九年级 · 立体几何学
如图是一个正方体盒子的展开图, 若展开图折成正方体后相对面上的两个数互为相反数.

(1)分别求出 $x 、 y 、 z$ 的值,

(2)求 $x+y-z$ 的倒数,
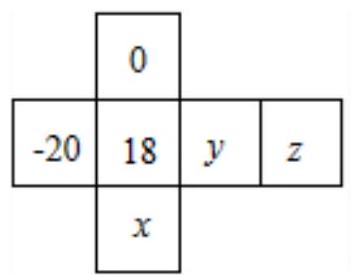
答案: 解：(1)正方体的表面展开图, 相对的面之间一定相隔一个正方形, $“ x ”$ 与 “ $0 "$ 是相对面，

$“ y ”$ 与 “ $-20 ”$ 是相对面,

“z”与 “18” 是相对面,

$\because$ 折成正方体后相对面上的两个数互为相反数,

$\therefore x=0, y=20, z=-18$

(2) $\therefore x+y-z=0+20-(-18)=38$,

$\therefore x+y-z$ 的倒数是 $\frac{1}{38}$.